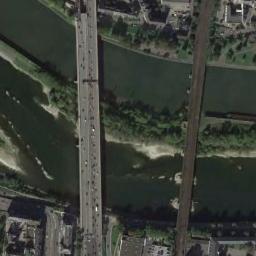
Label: bridge